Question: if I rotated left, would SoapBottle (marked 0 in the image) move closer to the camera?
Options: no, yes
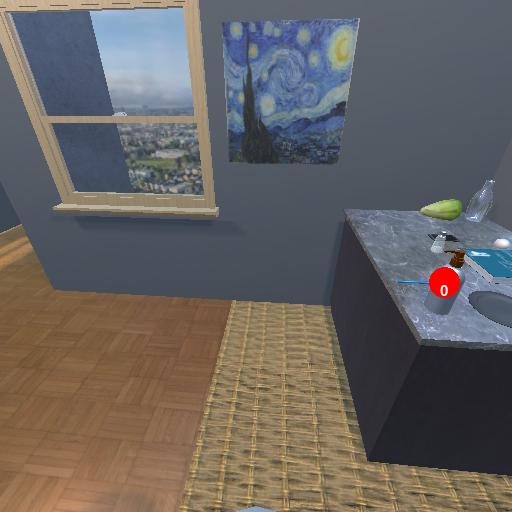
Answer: no